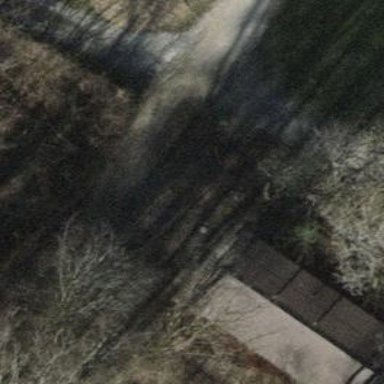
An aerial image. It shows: Bench.